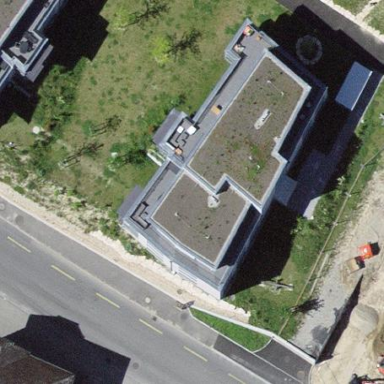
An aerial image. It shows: View of apartment building.